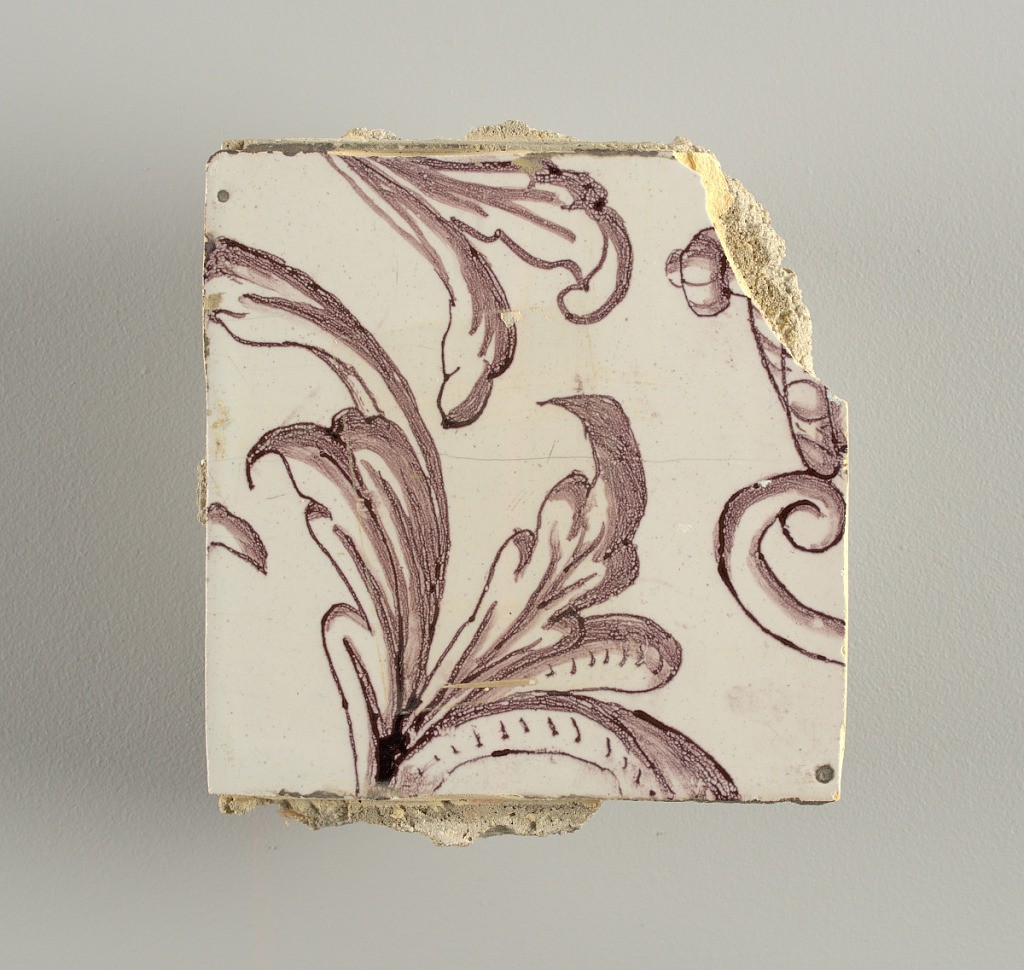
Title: Wall facing
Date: ca. 1725
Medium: Tin-glazed earthenware, underglaze
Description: Horizontal rectangle.  Thirty-seven tiles wide and twenty-one high with opening for door or window nineteen and one-half tiles high and twelve wide.  To left and right of opening, centered canopy above. Left, woman representing Hope, right, a sculputure urn.  Centered above opening, a mascaron.  Arabesque design of foliage.